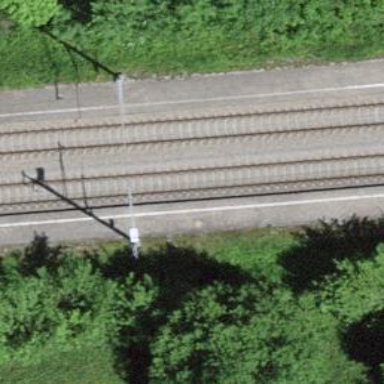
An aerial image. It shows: Railway service station.